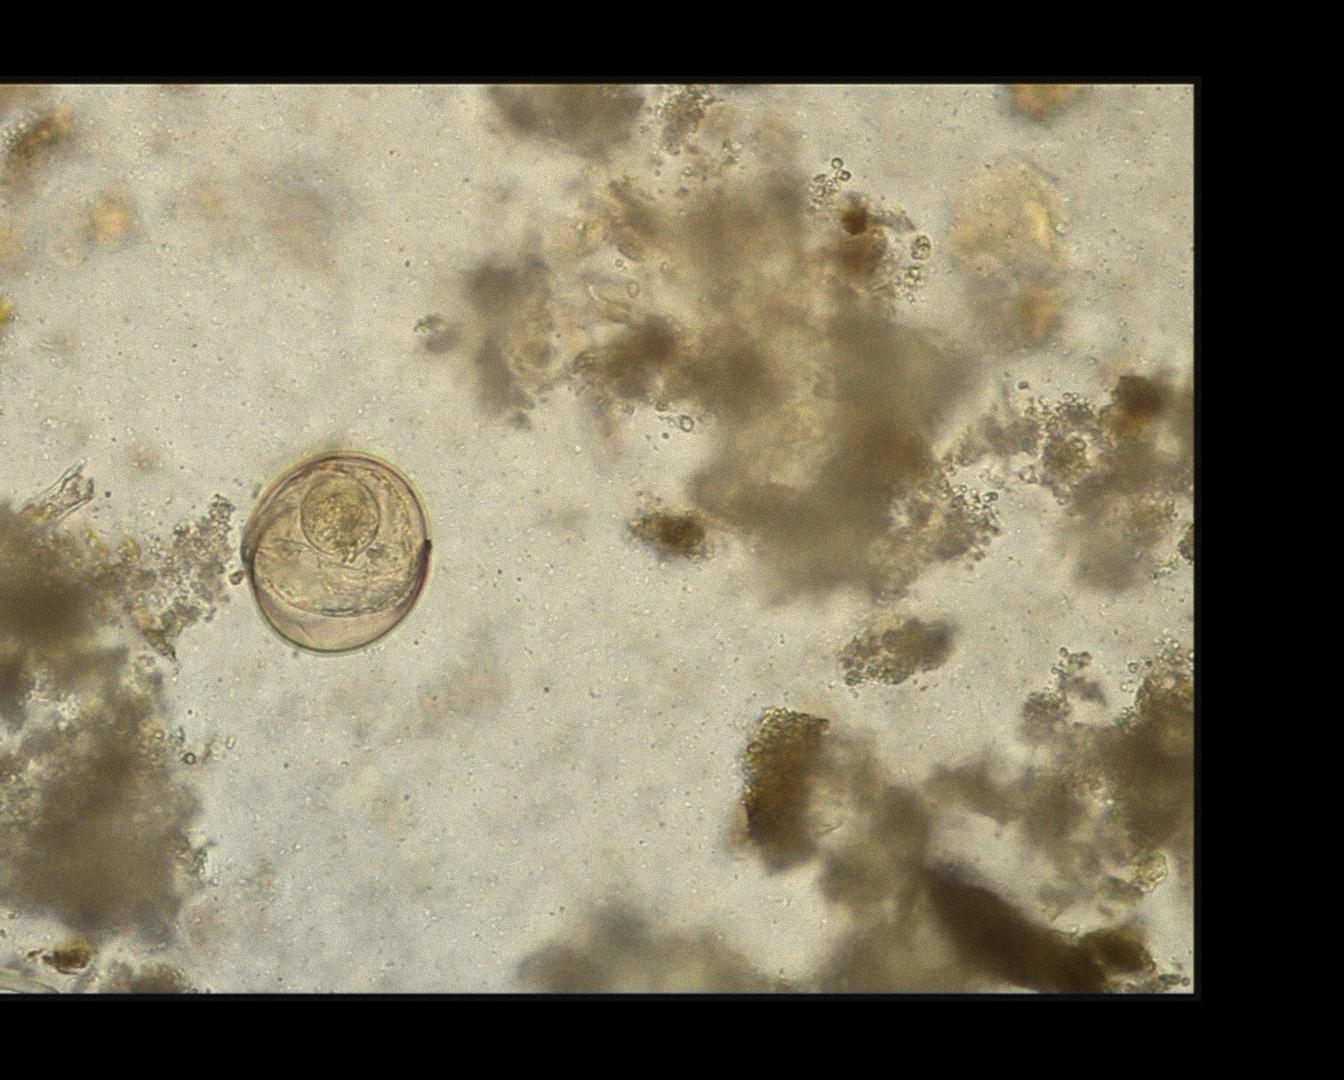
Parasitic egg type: Hymenolepis diminuta